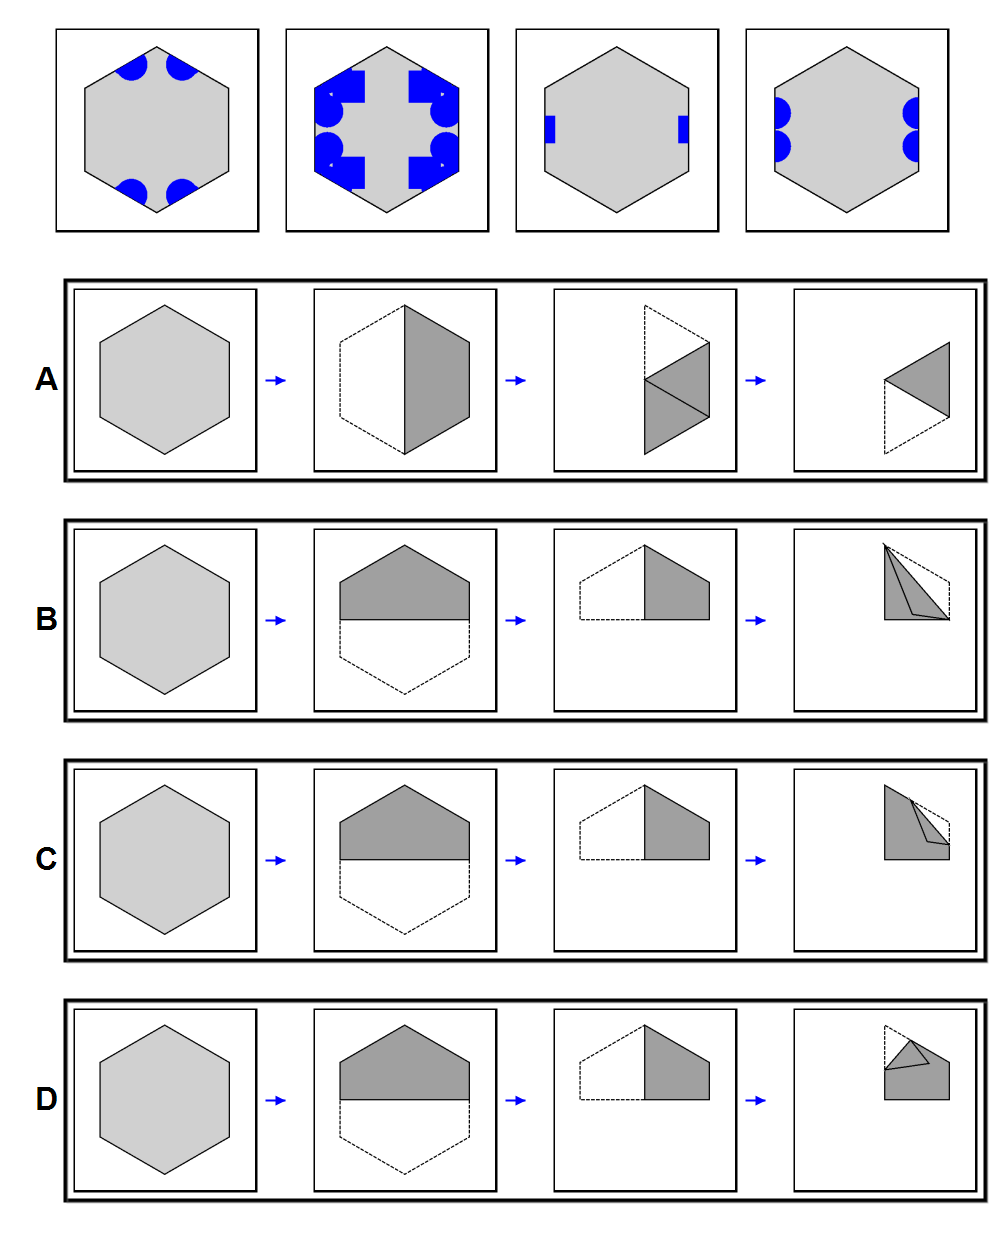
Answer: C